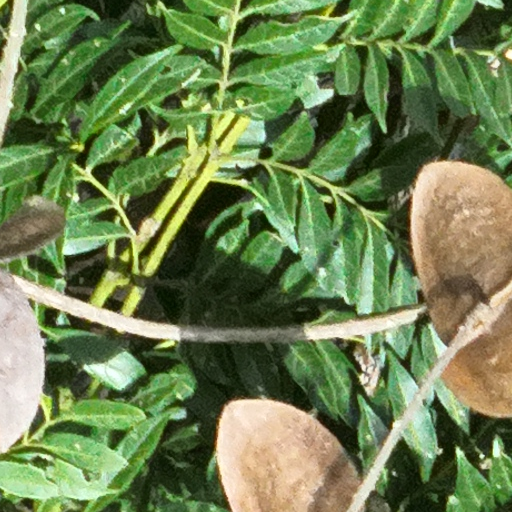
Species: Jacaranda copaia
GBIF accepted scientific name: Jacaranda copaia
Crown area (m\u00b2): 215.675